Aerial crown-view tile of a tropical tree (Barro Colorado Island, Panama), acquired 20250616:
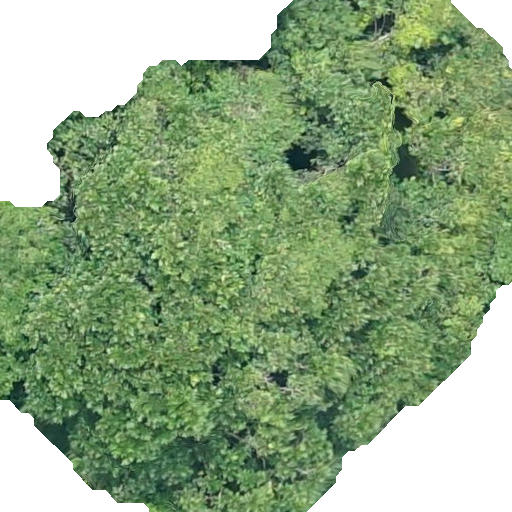
Species: Anacardium excelsum
GBIF accepted scientific name: Anacardium excelsum
Crown area: 321.948 m²